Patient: sex M, age 65
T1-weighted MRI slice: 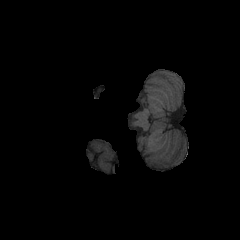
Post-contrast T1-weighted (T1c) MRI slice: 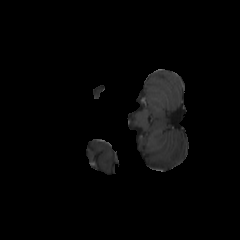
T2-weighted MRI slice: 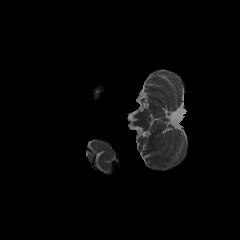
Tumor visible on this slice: no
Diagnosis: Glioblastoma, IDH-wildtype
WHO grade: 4